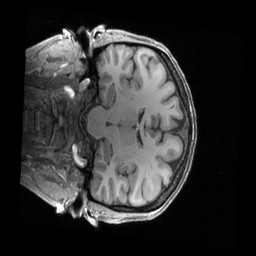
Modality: T1w
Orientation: coronal
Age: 37
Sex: female
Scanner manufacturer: siemens
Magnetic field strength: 3 T
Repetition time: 2.4 s
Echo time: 0.00222 s